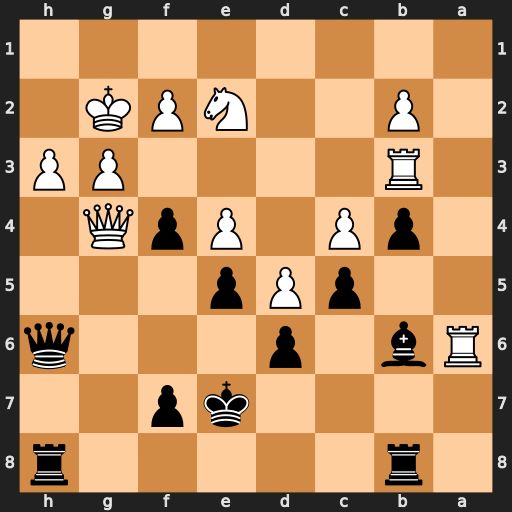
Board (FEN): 1r5r/4kp2/Rb1p3q/2pPp3/1pP1PpQ1/1R4PP/1P2NPK1/8
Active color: b
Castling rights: -
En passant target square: -
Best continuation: Rbg8 Qf5 Rg5 Qxg5+ Qxg5